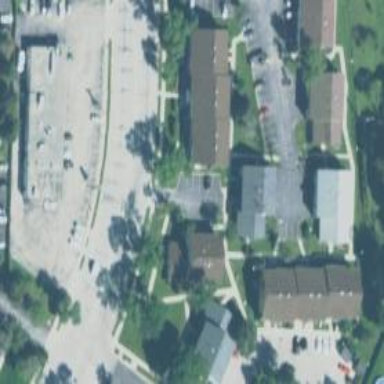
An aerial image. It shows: Condominium in residential area.